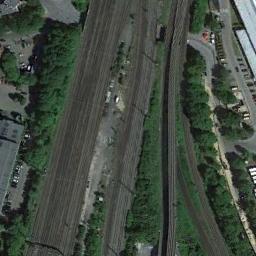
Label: railway